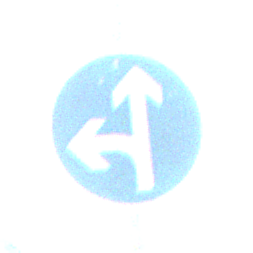
Verkehrszeichen: VorgeschriebeneFahrtrichtungGeradeausOderLinks
Umgebung: Outdoor, Suburban
Tageszeit: MorningAfternoon
Wetter: Clear
Licht: Natural
Jahreszeit: NotSpecified
Kontrast: HighContrast